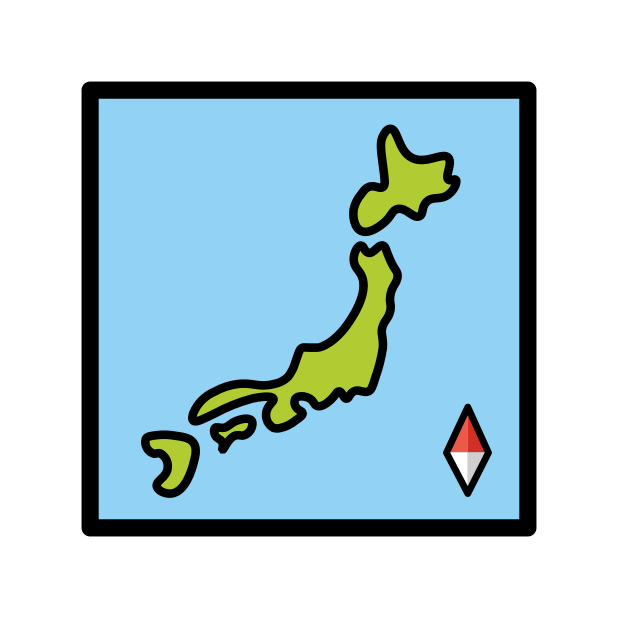
map of Japan